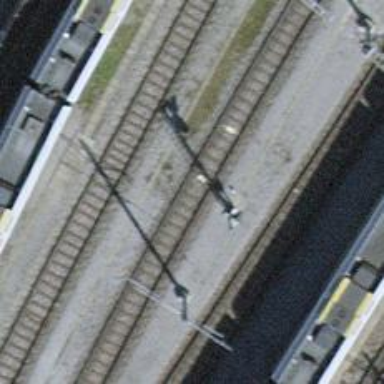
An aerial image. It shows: Railway signal.